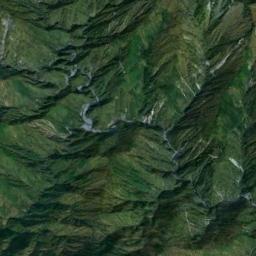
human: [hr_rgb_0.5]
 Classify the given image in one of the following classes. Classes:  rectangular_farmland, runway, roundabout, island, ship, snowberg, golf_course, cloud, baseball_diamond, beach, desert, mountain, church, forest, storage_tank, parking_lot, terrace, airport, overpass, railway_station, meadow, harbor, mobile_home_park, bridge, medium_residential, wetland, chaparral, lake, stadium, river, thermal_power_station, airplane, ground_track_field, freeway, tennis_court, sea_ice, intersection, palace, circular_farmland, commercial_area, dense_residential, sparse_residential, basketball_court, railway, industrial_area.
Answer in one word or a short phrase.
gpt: mountain